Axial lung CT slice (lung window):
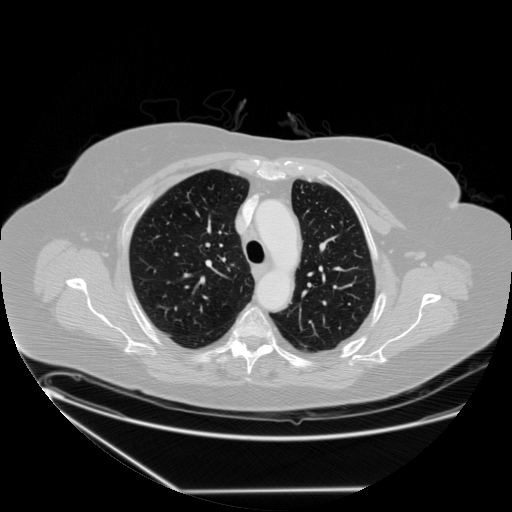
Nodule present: no